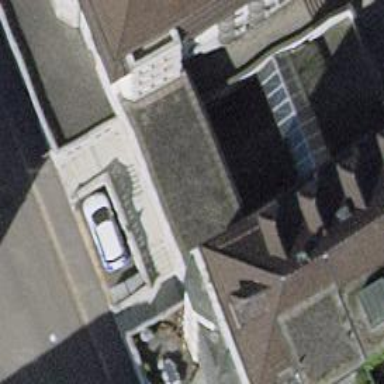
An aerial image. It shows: Footway tunnel passing through building.